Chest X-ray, PA view. Patient: 55 years old, sex M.
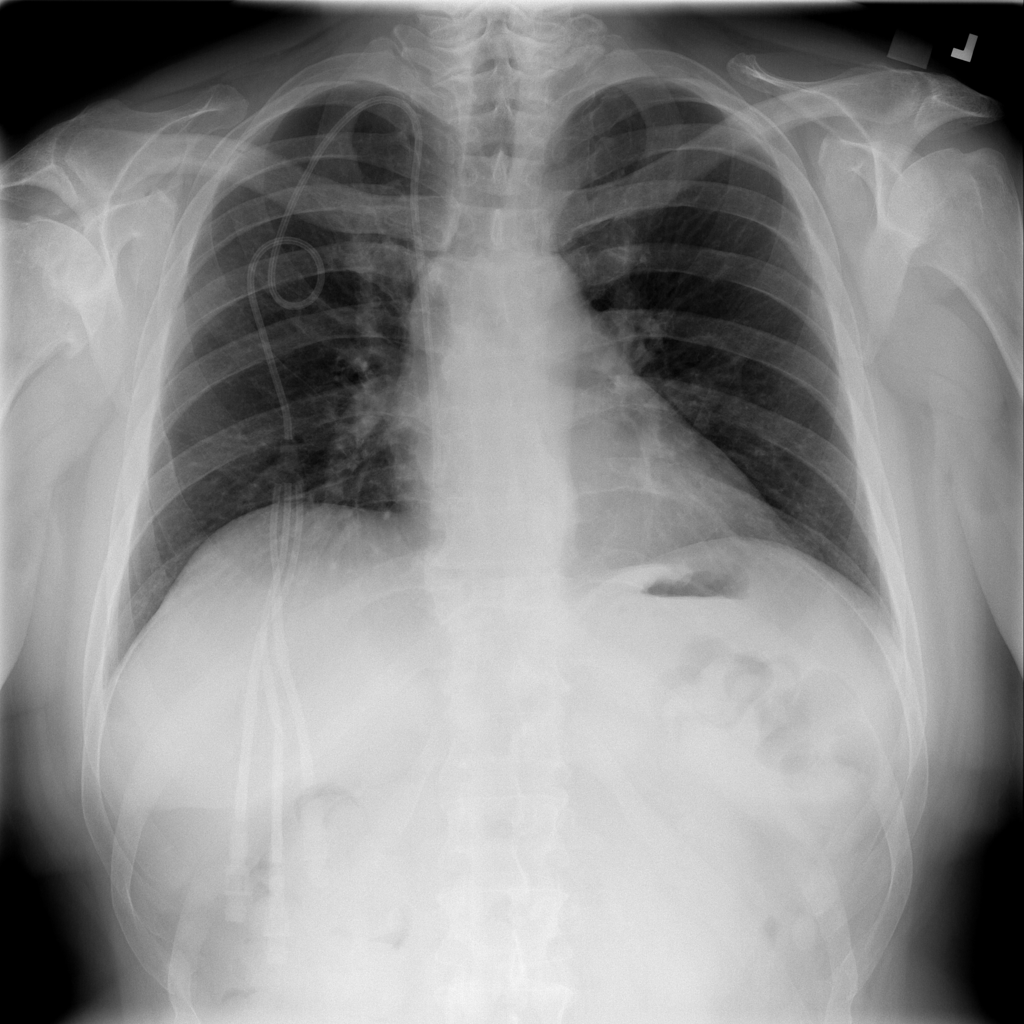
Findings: No Finding